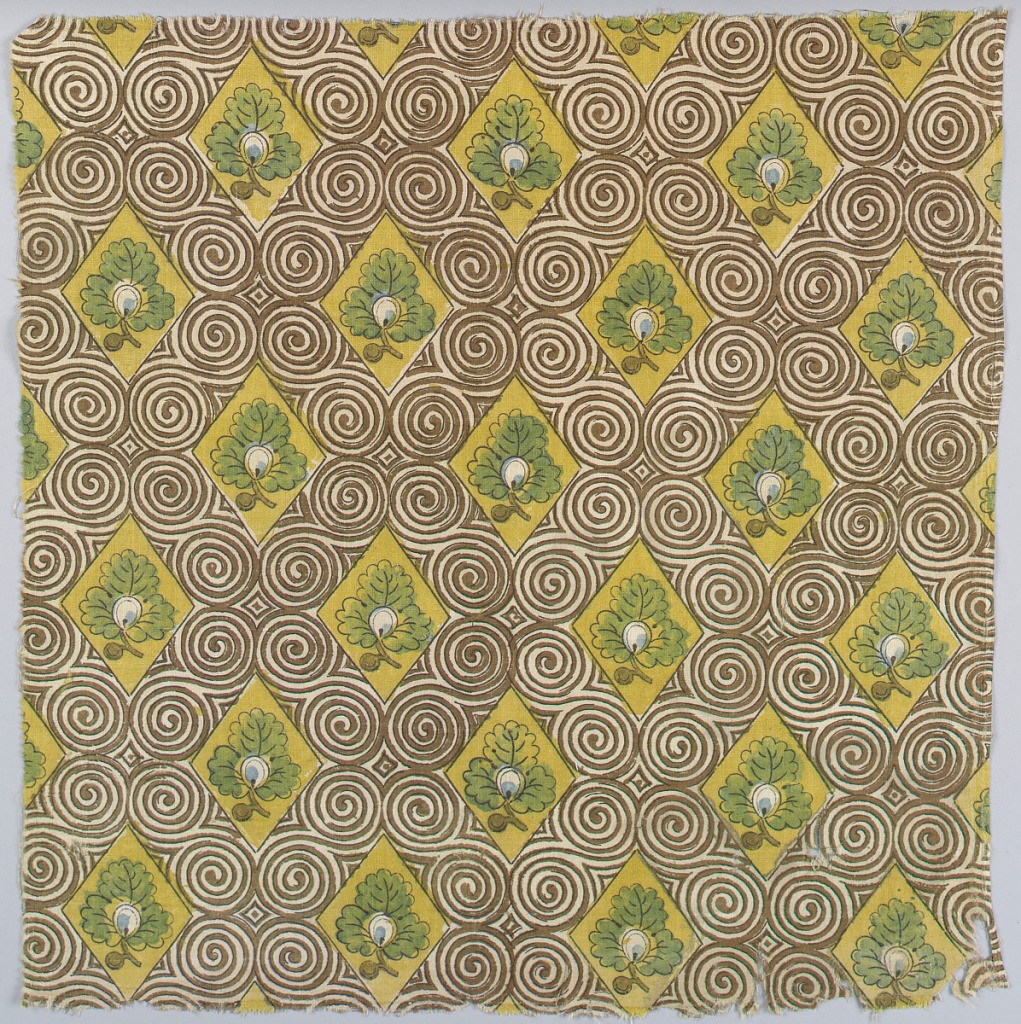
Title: Textile
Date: ca. 1805
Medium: cotton Technique: block printed on plain weave foundation
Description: Diamond lattice decorated by a brown scroll pattern enclosing an oak leaf on a yellow background. Blue warp a right edge.